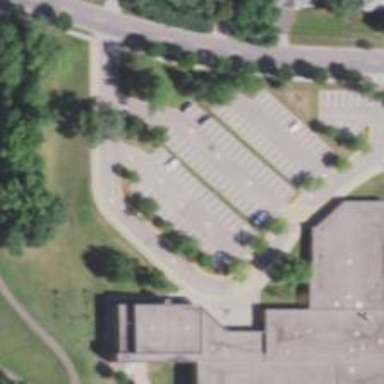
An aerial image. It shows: Parking area.